Question:
In <URL>. Each of these sizes has their own MongoDB collection. And, all four images for each Photo have the same BSON ObjectId's across these four collections.
In the future, I may give User a relationship called 'photos' to allow a user to have more than one photo. Also, although I don't foresee this, I may add more Image sizes (types).
The 'fresh' attribute on 'Image' tells me whether I've downloaded the latest Image. I set this to 'NO' whenever the 'Photo''s ID has changed, and then back to yes after I've finished downloading the Image.
1. Should I store the four different images in Core Data or on the file system and just store their URLs in Core Data? I read somewhere that over 1 or 2MB, you should store in file system, not Core Data. So, I was thinking of storing the square images in Core Data and the large images in the file system, but I'd rather store them all the same way to make things easier. So, maybe I'll just store them all in the file system? What do you think?
2. Do you think I should discard the 75x75 & 320x480 sizes since pretty soon iPhone 3's will be gone?
3. How can I improve my design of the entities, and their attributes and relationships. For example, is the Resource entity even beneficial at all?
4. I'm displaying the Users with an NSFetchedResultsController. However, it doesn't know when the User's image gets updated, so the images don't show up until I scroll aggressively the first time. How do I let the NSFetchedResultsController know that a user's thumbnail has finished downloading? Do I have to use KVO?
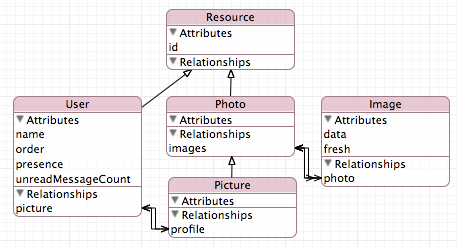
Answer: To answer your questions:
1 I'd store them all in the file system and record the URL in the database. I've never been a big fan of storing image data in the DB. Plus it'll simplify things a little to have all of the image storage uniform. That way in your image loading code you don't have to worry about if it's a type that's stored in the DB or on the file system.
2 No, I wouldn't do that yet. The iPhone 3 is going to be around for a bit longer. ATT is still selling them as the cheap entry level iPhone. I just saw a commercial the other night advertising them for $49.
3 Remove the Resources entry and add the id attribute to each of the classes. How you did it is actually bad. Abstract entities should only be used when you have a couple of entities that are almost identical and only have a few differences between them. Under the hood, Core Data will make only one table for an abstract entity and all of its children. So right now you're going to end up with only one table that will contain both your user and photo entries which can be bad when you're trying to query just type of entity.
You should also delete the Image entity and move its attributes into the Photo entity. The Photo will always have those values associated with it and the same values won't be shared between photos. Having them as a separate entity will cause a slow down. You'll either need to load them with the photos which will require a join (slow) or they'll be loaded one at a time when you access either the data or fresh attributes which is also slow. When each of the faults is fired in the latter scenario a separate query and round trip to the disk will happen for each object. So when you loop through your pictures for display in the table, you'll be firing n queries instead of one which can be a big difference in performance.
4 You can use KVO to do it. Have your table cell observer the User or Picture (depends on if you have the Picture already added to the user and are changing the data or if you're adding a new picture to the user on load completion). When the observer gets triggered, update the image being displayed.